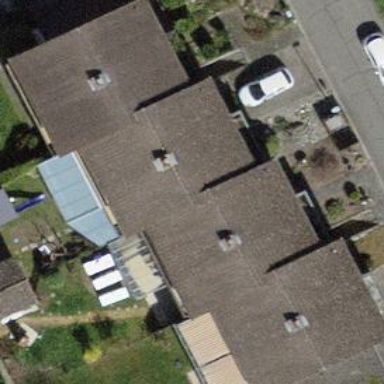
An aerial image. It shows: Building with tile roof.